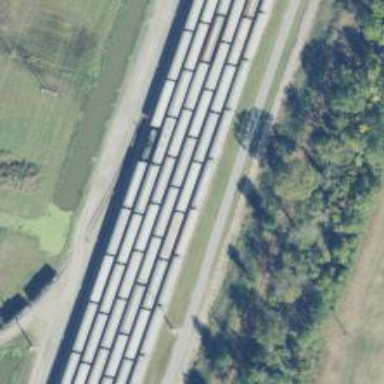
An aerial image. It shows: Railway yard in service.